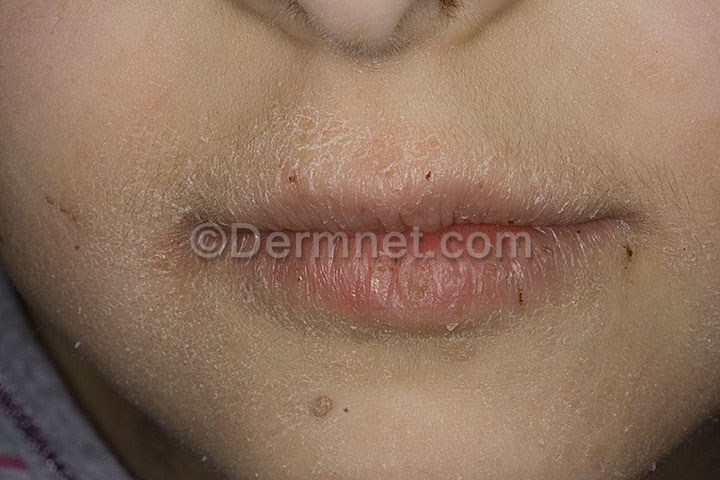
Disease: Atopic Dermatitis Photos